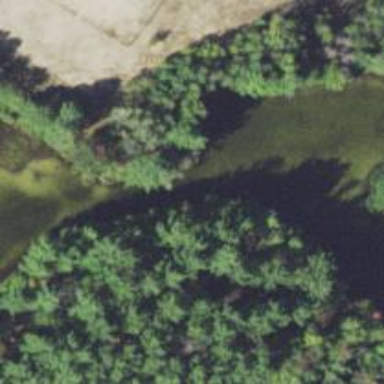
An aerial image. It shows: Natural path.